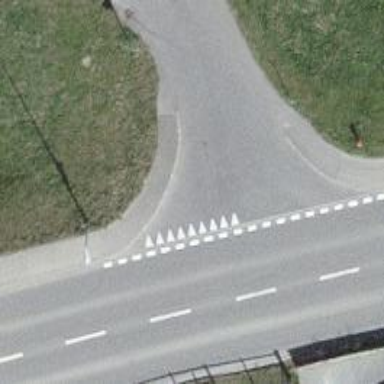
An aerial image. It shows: Road with "give way" sign.